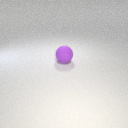
large purple rubber sphere